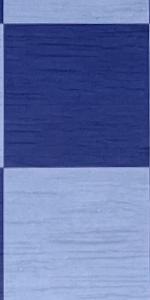
Label: Empty